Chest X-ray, AP view. Patient: 21 years old, sex F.
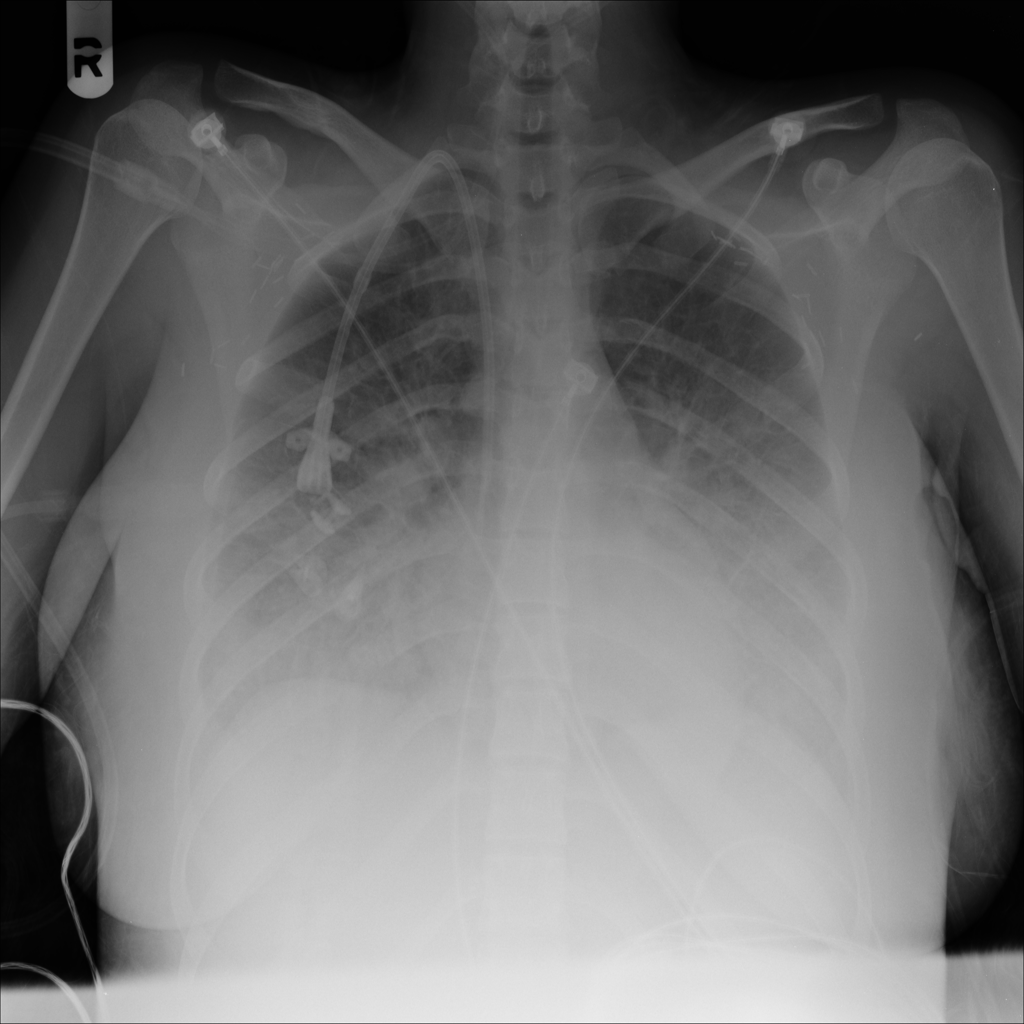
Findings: No Finding